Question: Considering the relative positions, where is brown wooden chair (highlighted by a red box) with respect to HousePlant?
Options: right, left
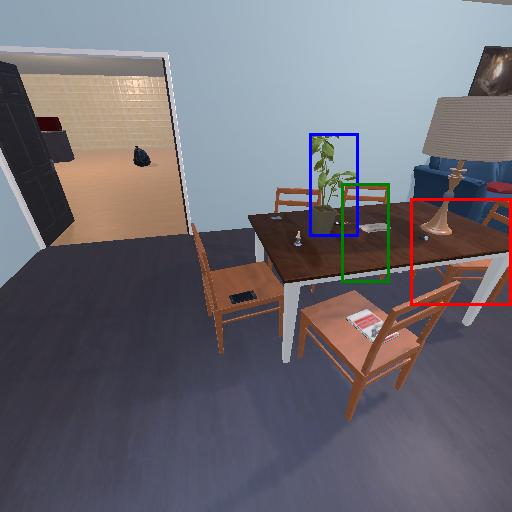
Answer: right